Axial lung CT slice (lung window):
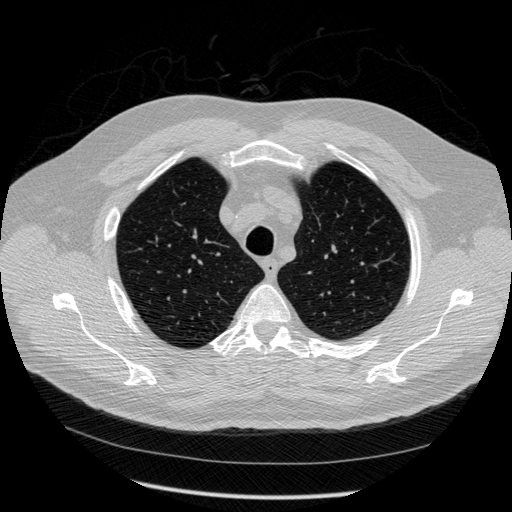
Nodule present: no